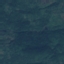
Land use / land cover: Forest